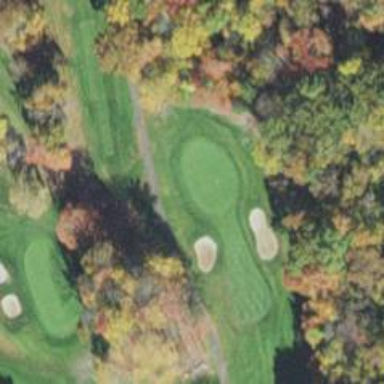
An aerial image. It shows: Golf hole.